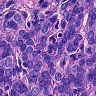
Metastatic tissue present: yes